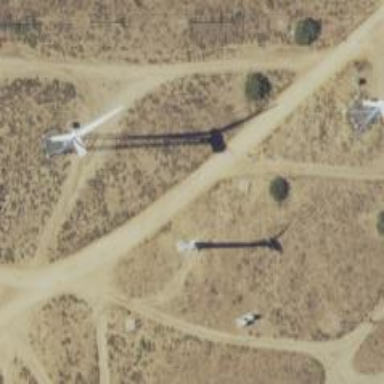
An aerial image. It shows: Wind power generator employing wind turbines.